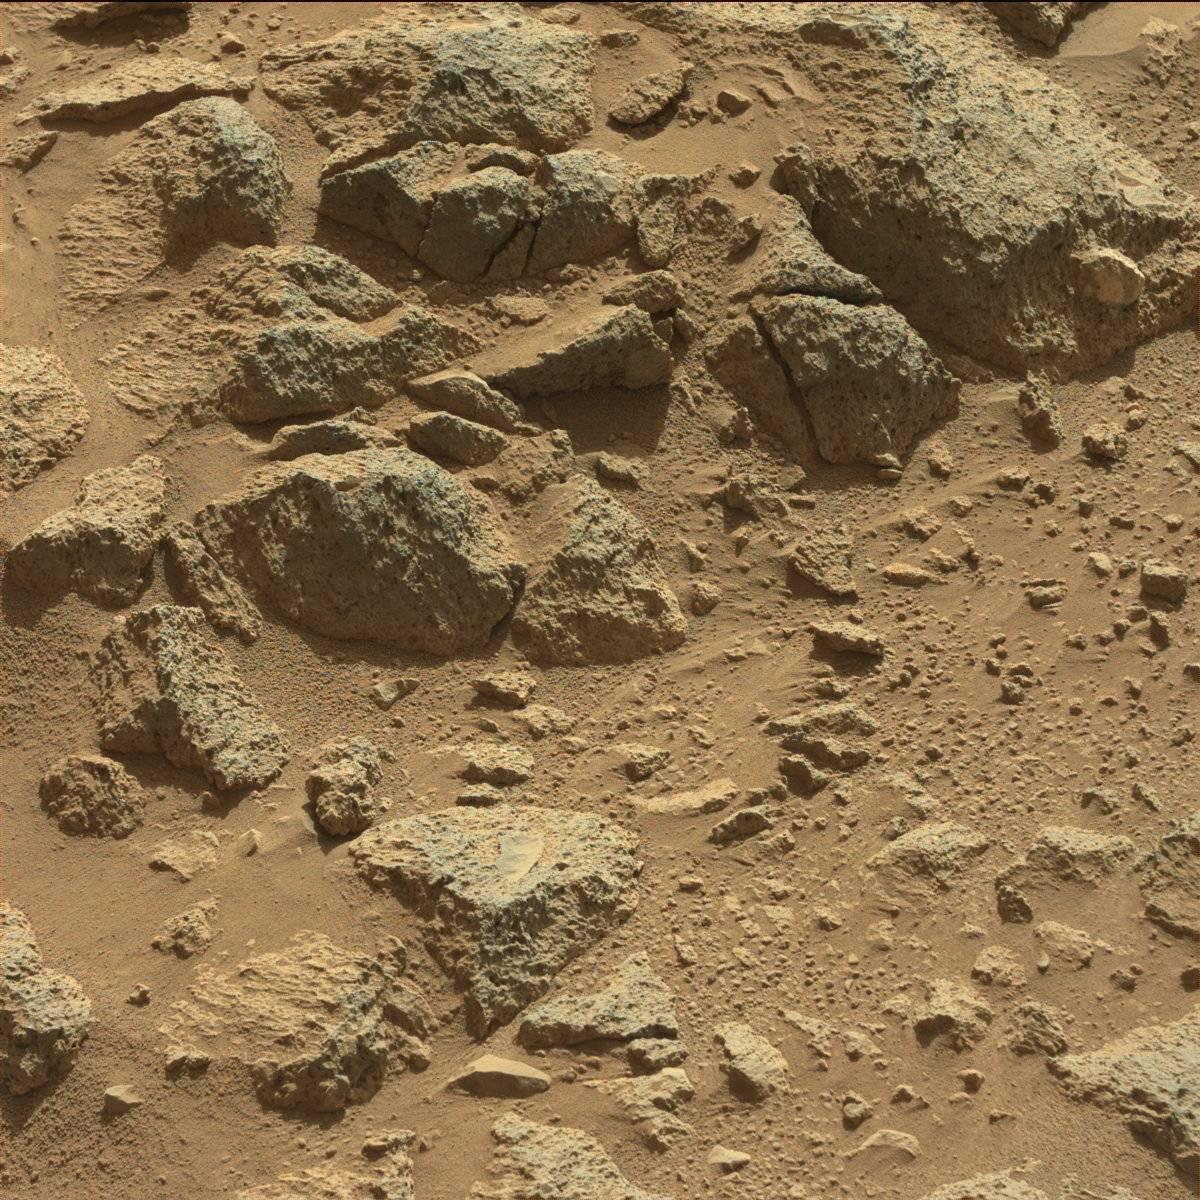
Terrain classes present: Bedrock, Sand / Soil